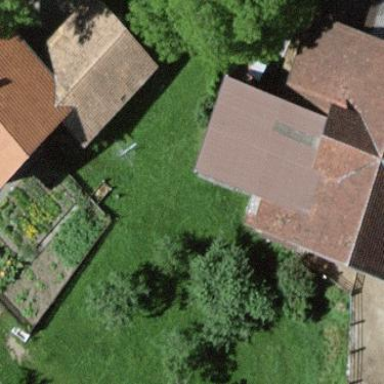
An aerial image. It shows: Farmyard area.